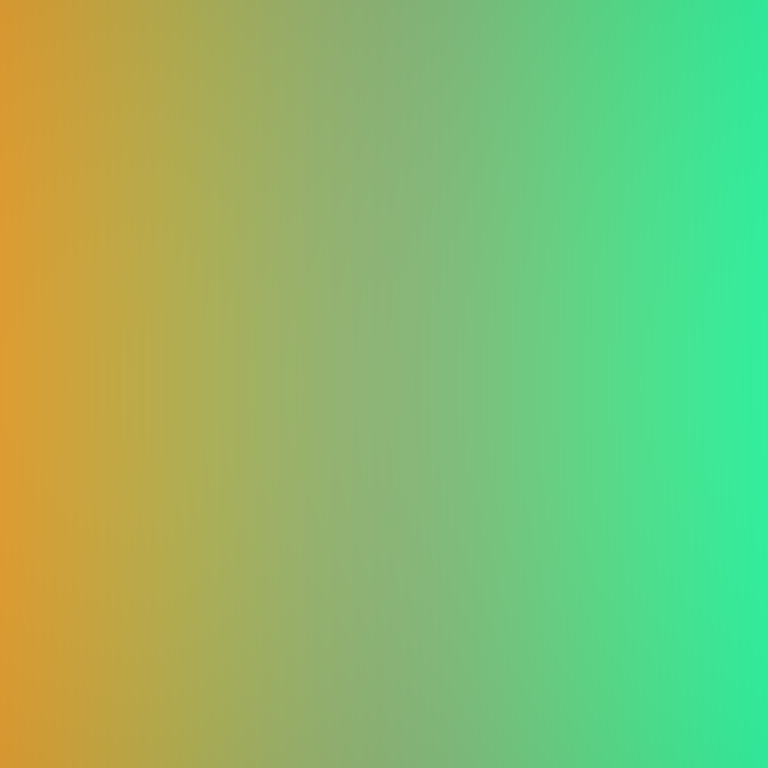
Abstract light effect, smooth gradient from warm orange to cool teal, calm atmosphere, soft blend, no room, no furniture, no objects.